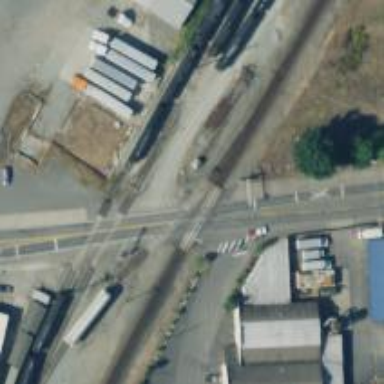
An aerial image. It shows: Railway level crossing.